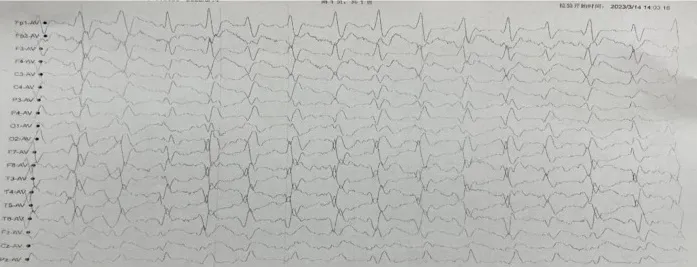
Electroencephalogram (EEG) showed that the basic rhythm disappeared, periodic three-phase waves appeared in all leads, with an inter-wave interval of 0.5-0.7s.
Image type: electrography (eeg)